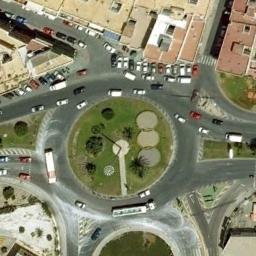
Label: roundabout